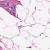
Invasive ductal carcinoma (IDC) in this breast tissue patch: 0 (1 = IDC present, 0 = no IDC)